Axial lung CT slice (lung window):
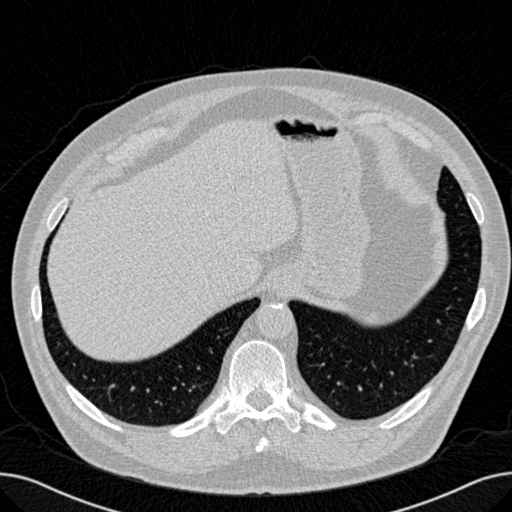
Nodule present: no